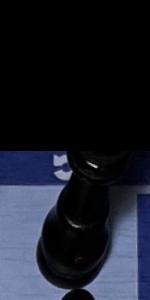
Label: King_Black